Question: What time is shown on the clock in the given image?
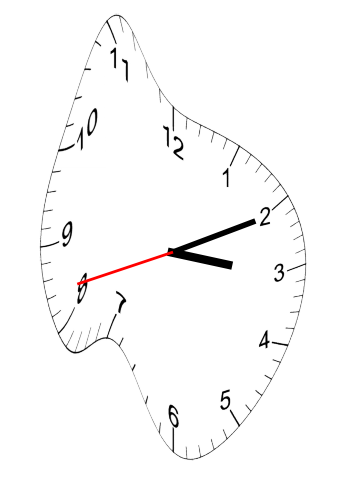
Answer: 03:10:42